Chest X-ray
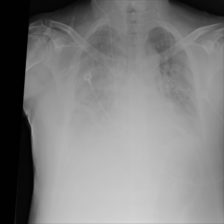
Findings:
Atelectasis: positive
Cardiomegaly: negative
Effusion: positive
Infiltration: positive
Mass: negative
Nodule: negative
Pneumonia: negative
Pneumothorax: negative
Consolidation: negative
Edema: negative
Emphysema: negative
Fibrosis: negative
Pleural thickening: negative
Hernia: negative